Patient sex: F
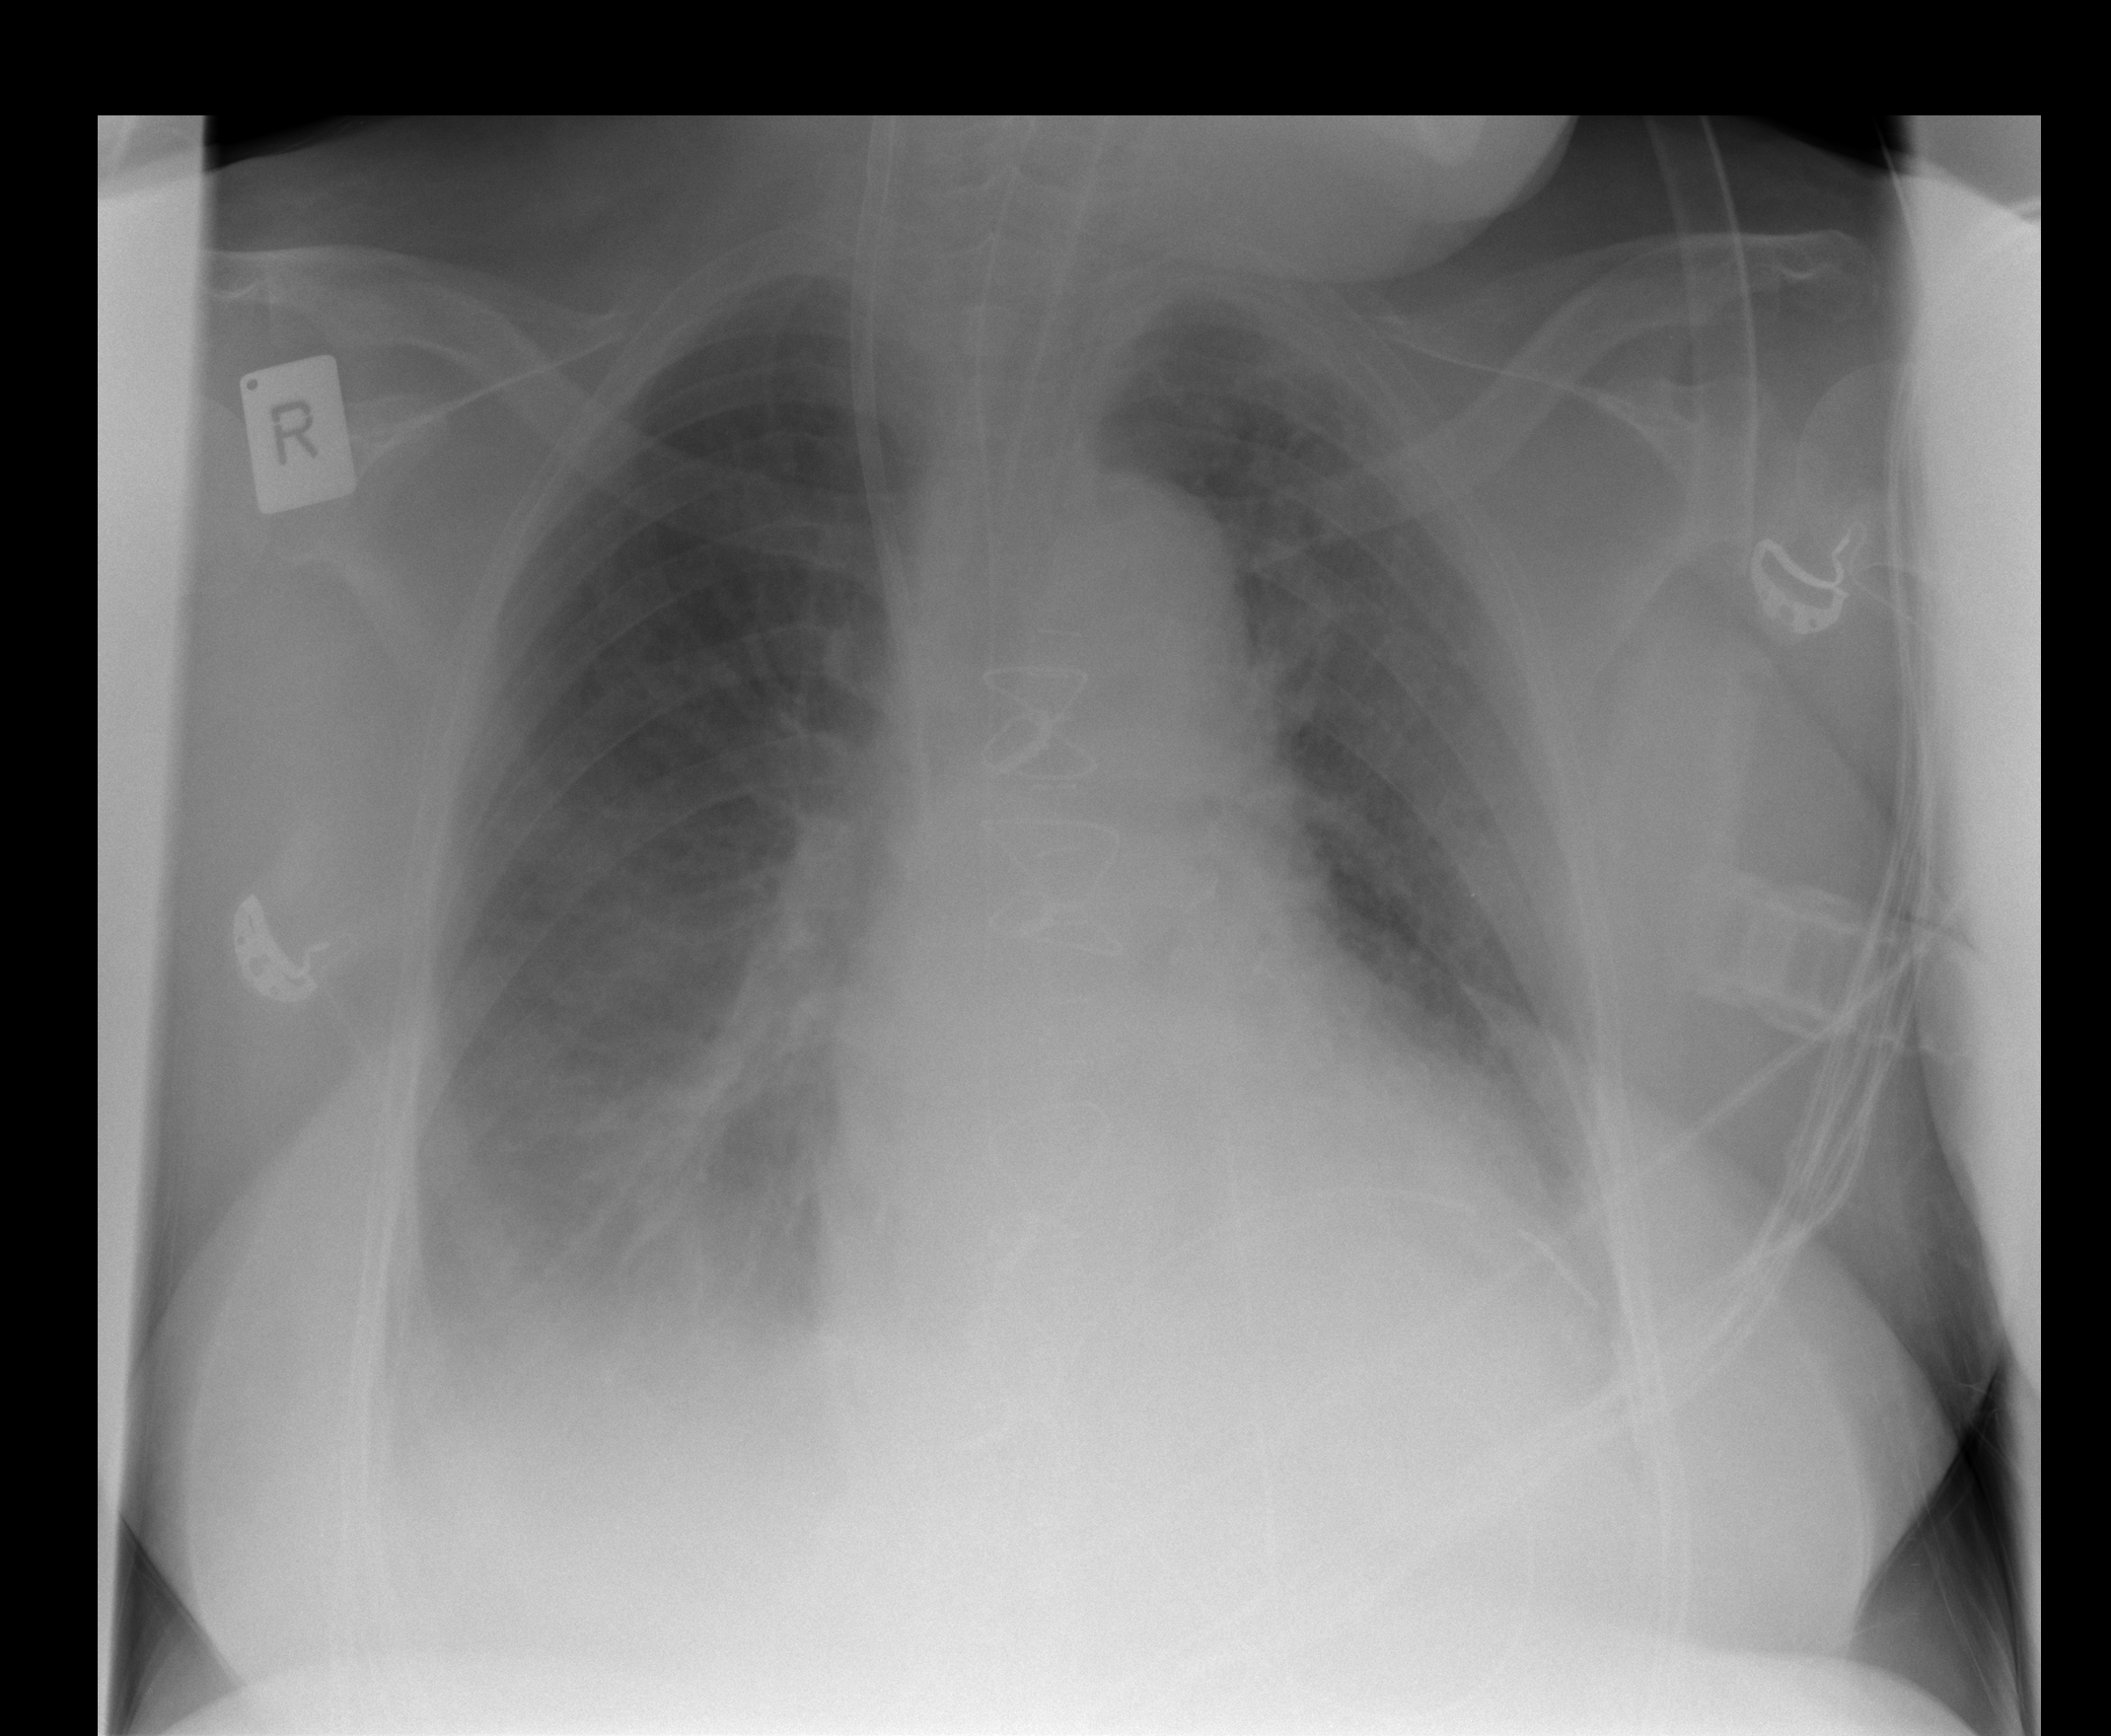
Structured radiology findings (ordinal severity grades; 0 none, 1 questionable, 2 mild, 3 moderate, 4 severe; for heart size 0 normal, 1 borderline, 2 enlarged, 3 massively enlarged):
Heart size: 2
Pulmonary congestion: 3
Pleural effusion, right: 2
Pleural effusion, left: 1
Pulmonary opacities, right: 0
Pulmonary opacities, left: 0
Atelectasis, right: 2
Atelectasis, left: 2